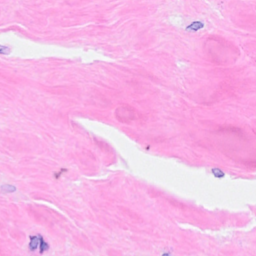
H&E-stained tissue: Breast